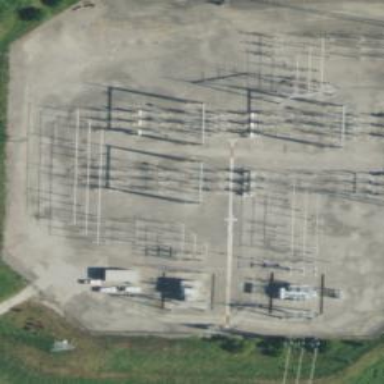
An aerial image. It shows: Switch for power supply.